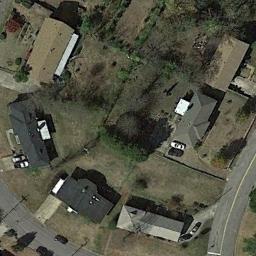
Label: residential